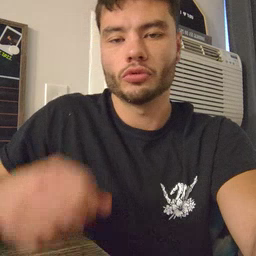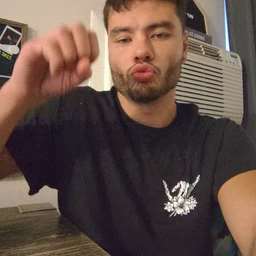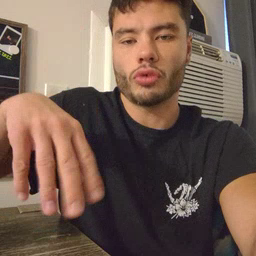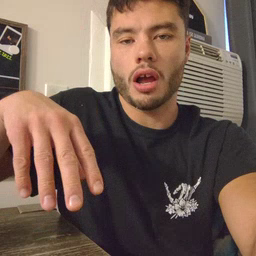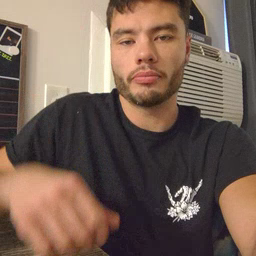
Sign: drop